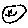
Label: smiley face